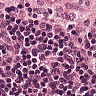
Metastatic tissue present: no